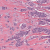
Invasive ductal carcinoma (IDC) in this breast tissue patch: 1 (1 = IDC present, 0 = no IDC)